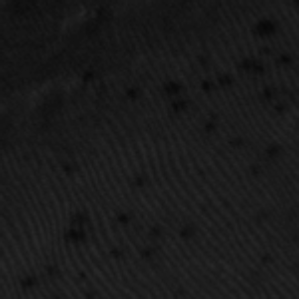
Label: frost